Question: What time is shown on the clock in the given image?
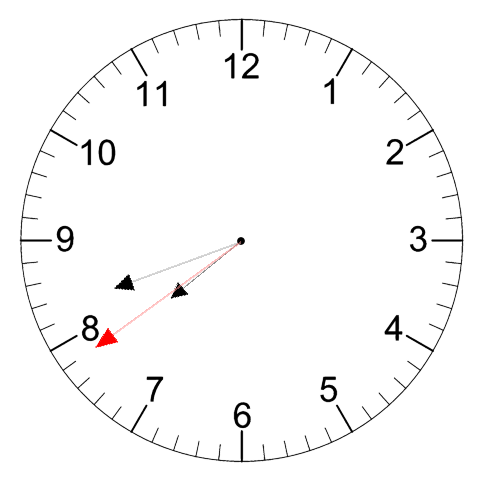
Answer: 07:41:39